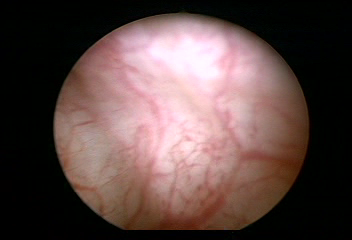
Modality: WLC
Class: Normal mucosa
Bladder cancer association: No